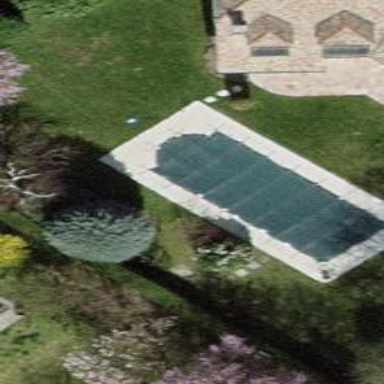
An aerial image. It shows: Swimming pool located in leisure land.